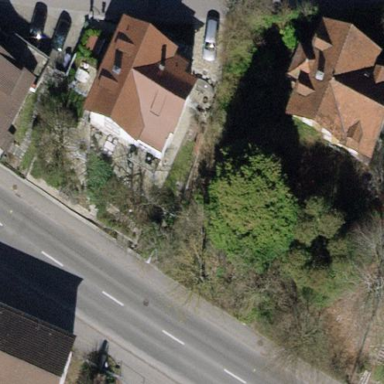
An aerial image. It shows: Detached building with gabled roof.